Question: I have been working on a report that would allow a user to review the totals rolling forward.
This a is matrix. I have included an sample on what the data looks like.
The report should start the running total from Oct with the amount of $42. Then the report will sum on the accounts. Then take the $42 + $64 = $106. The $106 will carry over to the Dec month starting the beginning balance at $106.
Report that I am working on

'''
2016-011 2016-012
Beginning Balance 42 106
AP 31 41
APAJ 32 42
CJ 33 43
GEN -32 -42
Total Account 64 84
Begin Bal + Total Acc 106 190
'''
'''
DECLARE @ClosingBalTemp TABLE
(
Account_ID varchar(30),
Period_Nbr varchar(10),
Source_Code varchar(10),
Closing_Balance_Amt numeric(16,2)
)
INSERT INTO @ClosingBalTemp (Account_ID, Period_Nbr, Source_Code, Closing_Balance_Amt)
VALUES ('01-002-333', '2016-008', 'AP', 1),
('01-002-333', '2016-008', 'APAJ', 2),
('01-002-333', '2016-008', 'CJ', 3),
('01-002-333', '2016-008', 'GEN', -2),
('01-002-333', '2016-009', 'AP', 11),
('01-002-333', '2016-009', 'APAJ', 12),
('01-002-333', '2016-009', 'CJ', 13),
('01-002-333', '2016-009', 'GEN', -12),
('01-002-333', '2016-010', 'AP', 20),
('01-002-333', '2016-010', 'APAJ', 21),
('01-002-333', '2016-010', 'CJ', 23),
('01-002-333', '2016-010', 'GEN', -22),
('01-002-333', '2016-011', 'AP', 31),
('01-002-333', '2016-011', 'APAJ', 32),
('01-002-333', '2016-011', 'CJ', 33),
('01-002-333', '2016-011', 'GEN', -32),
('01-002-333', '2016-012', 'AP', 41),
('01-002-333', '2016-012', 'APAJ', 42),
('01-002-333', '2016-012', 'CJ', 43),
('01-002-333', '2016-012', 'GEN', -42)
SELECT * FROM @ClosingBalTemp
The data should look like this
The logic is almost working. The Bal type is not calculating the running balance correctly after Period 9. The 4.00 is coming from Oct that does not display.
B BAL 2016 9 4.00
T AP 2016 9 11.00
T APAJ 2016 9 12.00
T CJ 2016 9 13.00
T GEN 2016 9 -12.00
B BAL 2016 10 24.00 **Should be 33**
T AP 2016 10 20.00
T APAJ 2016 10 21.00
T CJ 2016 10 23.00
T GEN 2016 10 -22.00
B BAL 2016 11 42.00 **Should be 75**
T AP 2016 11 31.00
T APAJ 2016 11 32.00
T CJ 2016 11 33.00
T GEN 2016 11 -32.00
B BAL 2016 12 64.00 **Should be 139**
T AP 2016 12 41.00
T APAJ 2016 12 42.00
T CJ 2016 12 43.00
T GEN 2016 12 -42.00
'''
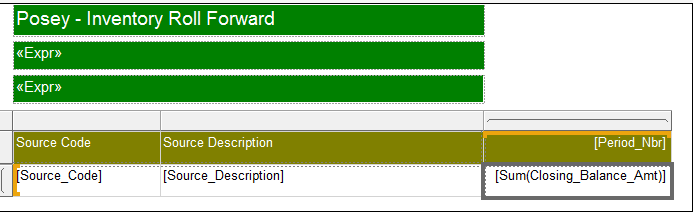
Answer: I don't think Running totals are going to work because of the column layout. We want the top of 2016-012 to come from the bottom of 2016-011. I will say I don't quite understand your data set and I do a lot of roll forwards/trial balances<URL>. But I do believe I have solved your problem using 2008 stuff with the suggested stored procedure. Ideally, year and period would be separate fields to make calculating the periods easier. I just hardcoded them for now.
With the output, you can create a column for each month in your SSRS report. You can calculate the month end totals yourself in SSRS.
There may be a better way to do this in 2008 but I don't have 2008 on my server so I can't test. (I would handle the beginning balance summaries differently)
'''
DECLARE @CurrentPeriod CHAR(10);
DECLARE @PriorPeriod CHAR(10);
DECLARE @PPPeriod CHAR(10)
SET @CurrentPeriod = '2016-012';
SET @PriorPeriod = '2016-011';
SET @PPPeriod = '2016-010';
-- First Step - Summarize the balances
WITH Balances (CurrentPeriodOpenBal, PriorPeriodOpenBal)
AS (
SELECT SUM(CASE WHEN cbt.Period_Nbr IN (@PPPeriod, @PriorPeriod)
THEN cbt.Closing_Balance_Amt ELSE 0 END)
AS CurrentPeriodOpenBal,
SUM(CASE WHEN cbt.Period_Nbr IN (@PPPeriod)
THEN cbt.Closing_Balance_Amt ELSE 0 END)
AS PriorPeriodOpenBal
FROM dbo.ClosingBalTemp cbt
WHERE cbt.Period_Nbr < @CurrentPeriod
)
-- Now we are going to combine our balances and our transaction
,
BalTrans (TransType, SourceCode, PeriodNbr, Amount) AS
(
SELECT 'B', 'BAL', @PriorPeriod, bal.PriorPeriodOpenBal
FROM Balances bal
UNION ALL
SELECT 'B', 'BAL', @CurrentPeriod, bal.CurrentPeriodOpenBal
FROM Balances bal
UNION ALL
SELECT 'T', trans.Source_Code, trans.Period_Nbr, trans.Closing_Balance_Amt
FROM dbo.ClosingBalTemp trans
WHERE trans.Period_Nbr BETWEEN @PriorPeriod AND @CurrentPeriod
)
-- Now we simply order our transactions
SELECT bt.TransType, bt.SourceCode, bt.PeriodNbr, bt.Amount FROM BalTrans bt
ORDER BY bt.PeriodNbr, bt.TransType, bt.SourceCode
'''
--- Revised Version
'''
-- First Step - convert period to fiscla year and period
WITH Trans AS
(SELECT cbt.Account_ID,
cbt.Period_Nbr,
CAST(SUBSTRING(cbt.Period_Nbr,1,4) AS INT) AS FiscalYear,
CAST(SUBSTRING(cbt.Period_Nbr,6,3) AS INT) AS FiscalPeriod,
cbt.Source_Code,
cbt.Closing_Balance_Amt
FROM dbo.ClosingBalTemp cbt)
-- This gets the total balance for each period - we add one to the period
-- to figure out the opening info
, Balances ( FiscalYear, FiscalPeriod, OpenPeriod, Amount)
AS (
SELECT DISTINCT
bal.FiscalYear,
bal.FiscalPeriod,
bal.FiscalPeriod + 1 AS OpenPeriod,
SUM(bal.Closing_Balance_Amt) OVER(ORDER BY bal.Period_Nbr) AS Amount
FROM Trans bal
WHERE bal.Period_Nbr >= @PPPeriod
AND bal.Period_Nbr < @StartingPeriod
)
-- Now we are going to combine our balances and our transaction
,
BalTrans (TransType, SourceCode, FiscalYear, FiscalPeriod, Amount) AS
(
SELECT 'B', 'BAL', bl.FiscalYear, bl.OpenPeriod, bl.Amount FROM Balances bl
UNION ALL
SELECT 'T', trans.Source_Code, trans.FiscalYear, trans.FiscalPeriod,
trans.Closing_Balance_Amt
FROM Trans trans
WHERE trans.Period_Nbr BETWEEN @EndingPeriod AND @StartingPeriod
)
SELECT bt.TransType, bt.SourceCode, bt.FiscalYear, Bt.FiscalPeriod,
bt.Amount FROM BalTrans bt
ORDER BY bt.FiscalYear, bt.FiscalPeriod, bt.TransType, bt.SourceCode
'''
-- Example with cursor
'''
DECLARE @EndPeriod CHAR(10);
DECLARE @StartPeriod CHAR(10);
DECLARE @PPPeriod CHAR(10)
-- Ideally, year and period would be separate integer fields
-- so one could calculate prior period from current Period.
-- But that's not the key part of the question
SET @EndPeriod = '2016-012';
SET @StartPeriod = '2016-009';
SET @PPPeriod = '2016-008';
DECLARE @Period_Nbr CHAR(10);
DECLARE @Source_Code CHAR(10);
DECLARE @Closing_Balance_Amt NUMERIC(16,2);
DECLARE @ReportPeriod CHAR(10);
DECLARE @ReportBalance NUMERIC(16,2);
CREATE TABLE #Output
( ID INTEGER IDENTITY (1,1) PRIMARY KEY,
Period_Nbr CHAR(10),
Source_Code CHAR(10),
Closing_Balance_Amt numeric(10,2)
)
-- the following insures that SSRS sees the output correctly
IF 1=2
BEGIN
SELECT ID,
Period_Nbr,
Source_Code,
Closing_Balance_Amt
FROM #Output;
END;
DECLARE OMGUAC CURSOR FAST_FORWARD FOR
SELECT Period_Nbr, Source_Code, Closing_Balance_Amt
FROM dbo.ClosingBalTemp
WHERE Period_Nbr BETWEEN @PPPeriod AND @EndPeriod
ORDER BY Period_Nbr, Source_Code;
OPEN OMGUAC;
FETCH NEXT FROM OMGUAC INTO @Period_Nbr,@Source_Code,@Closing_Balance_Amt;
SET @ReportPeriod = @Period_Nbr;
SET @ReportBalance = 0;
WHILE @@FETCH_STATUS = 0
BEGIN
-- When the period Changes, print the opening balance
IF @Period_Nbr <> @ReportPeriod
BEGIN
INSERT INTO #Output
( Period_Nbr ,
Source_Code ,
Closing_Balance_Amt
)
VALUES (@Period_Nbr, 'Open Bal',@ReportBalance);
END
IF @Period_Nbr > @PPPeriod
BEGIN
INSERT INTO #Output
( Period_Nbr ,
Source_Code ,
Closing_Balance_Amt
)
VALUES (@Period_Nbr, @Source_Code,@Closing_Balance_Amt);
END
SET @ReportBalance = @ReportBalance + @Closing_Balance_Amt;
SET @ReportPeriod = @Period_Nbr
FETCH NEXT FROM OMGUAC INTO @Period_Nbr, @Source_Code,
@Closing_Balance_Amt;
END;
SELECT * FROM #Output
ORDER BY ID;
DROP TABLE #Output;
CLOSE OMGUAC;
DEALLOCATE OMGUAC;
'''